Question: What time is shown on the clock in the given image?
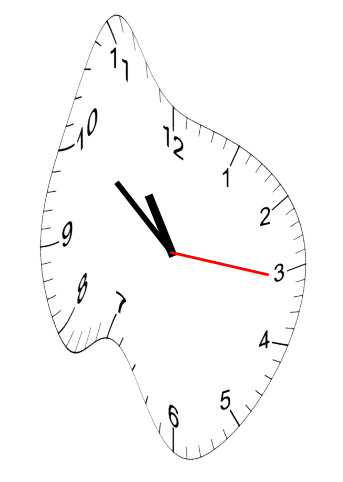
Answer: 10:51:16